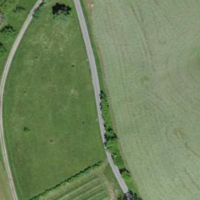
EUNIS habitat code: 52
Species observed at this site:
Prunus spinosa